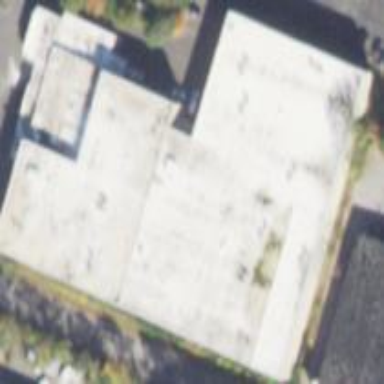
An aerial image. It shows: Commercial building.